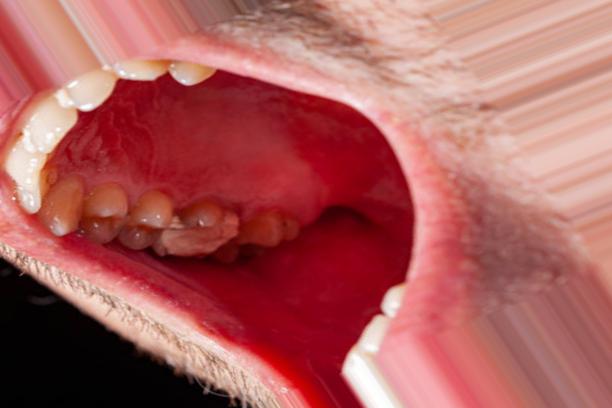
Condition: Caries